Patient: sex M, age 44
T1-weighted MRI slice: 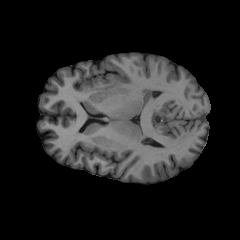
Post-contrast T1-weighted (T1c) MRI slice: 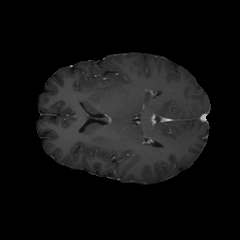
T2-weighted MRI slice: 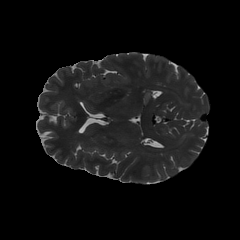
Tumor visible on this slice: yes
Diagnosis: Glioblastoma, IDH-wildtype
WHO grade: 4